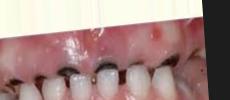
Condition: Caries